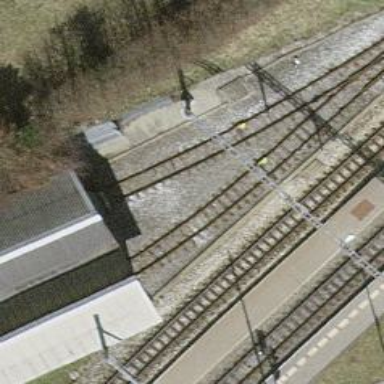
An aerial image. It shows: Narrow-gauge railway service yard with 1 track. The railway is electrified with contact line.